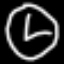
Label: clock